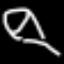
Label: leaf